Interaction volume radius: 5 \u00c5
Interaction volume height: 40 \u00c5
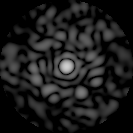
Disorder parameter: 0.8294